Question: I need functionality as shown below, please let me know what listview operation i should make, thanks in advance

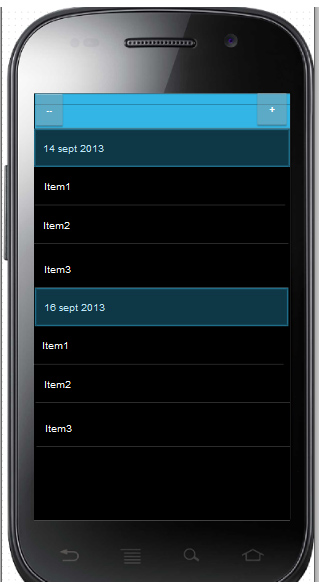
Answer: Just have a look into this link i think this may helps u.
for this purpose u have to use stickey header list.
<URL>
and u have to sort the data by date vise and give it to the sticky header list.